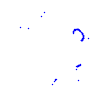
Particle: pion